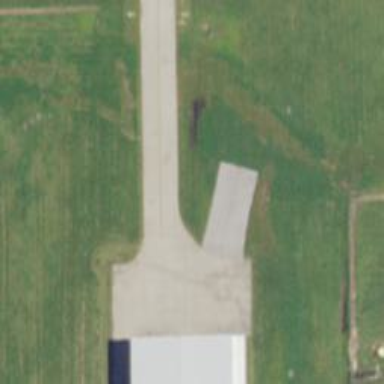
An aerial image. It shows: Image of taxiway at airport.